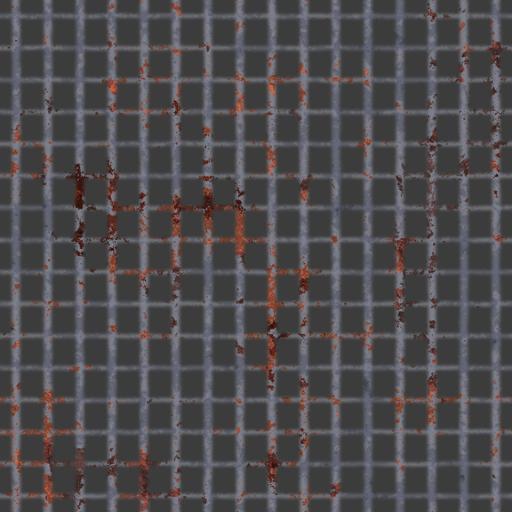
Tags: metal walkway steel